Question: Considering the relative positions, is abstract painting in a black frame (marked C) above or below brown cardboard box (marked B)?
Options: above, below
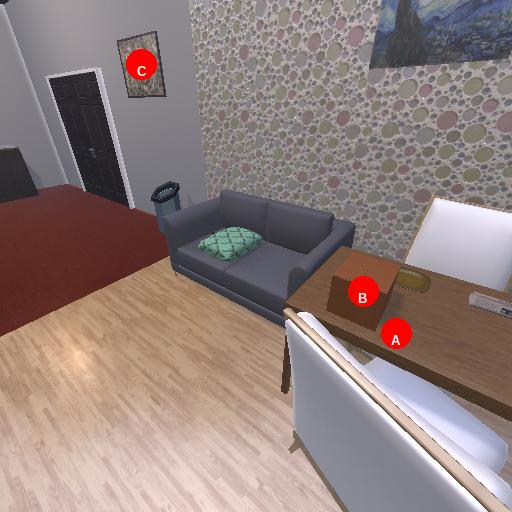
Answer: above